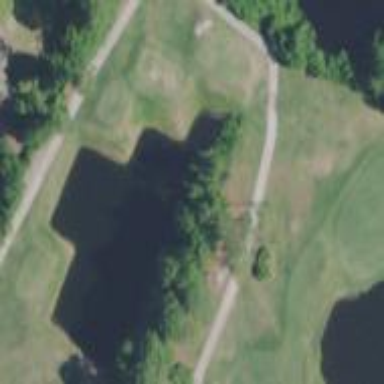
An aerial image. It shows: Picturesque scene of golf course with lateral water hazard.